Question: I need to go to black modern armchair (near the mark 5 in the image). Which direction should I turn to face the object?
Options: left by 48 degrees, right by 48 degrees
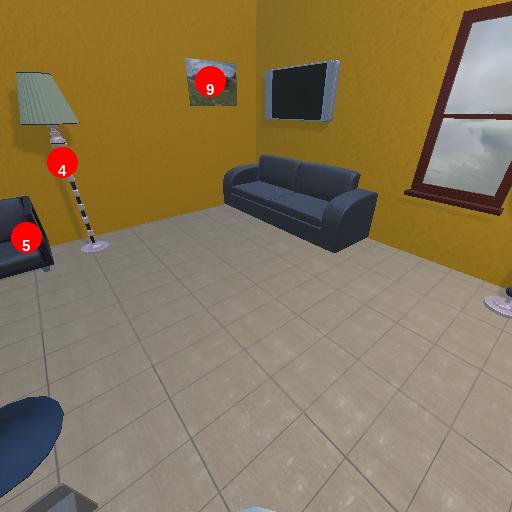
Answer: left by 48 degrees